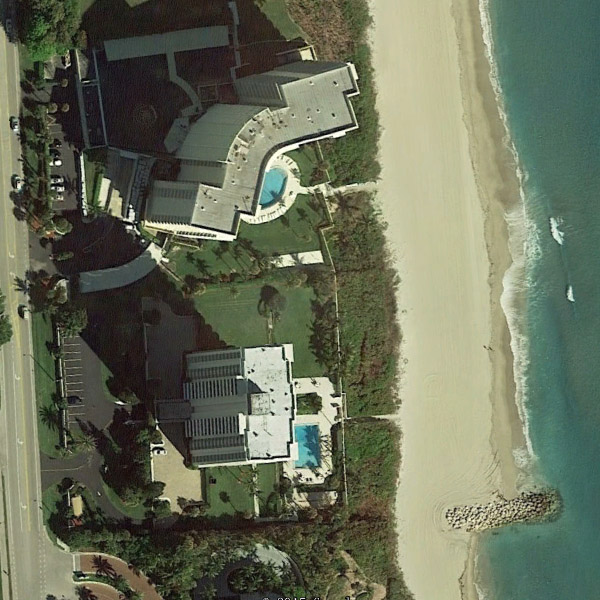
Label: Resort